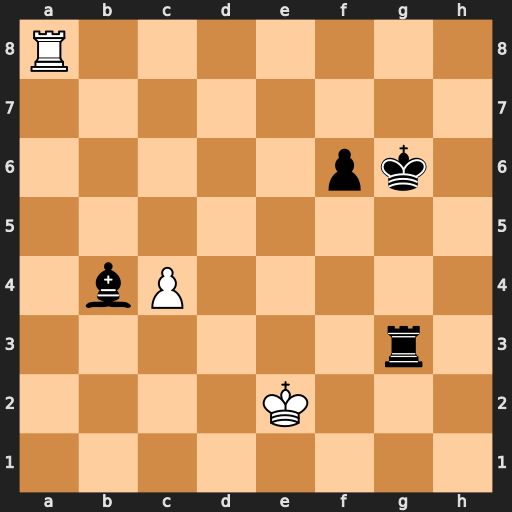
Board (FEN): R7/8/5pk1/8/1bP5/6r1/4K3/8
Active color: w
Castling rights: -
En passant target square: -
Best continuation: Rg8+ Kf5 Rxg3 Ke4 Rg4+